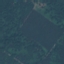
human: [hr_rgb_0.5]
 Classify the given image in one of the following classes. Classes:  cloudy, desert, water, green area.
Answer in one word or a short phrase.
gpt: green area